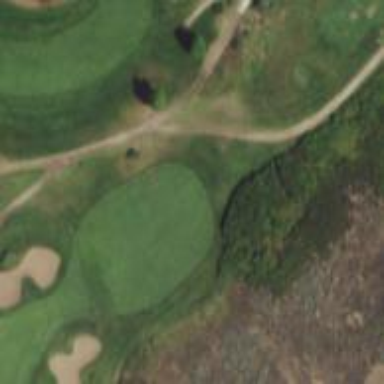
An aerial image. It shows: Rough area in golf course.